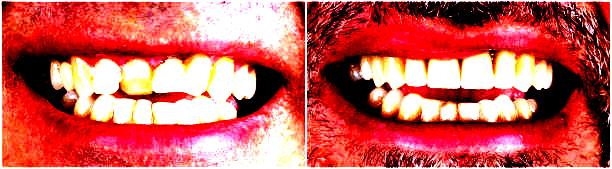
Condition: Calculus